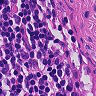
Metastatic tissue present: no